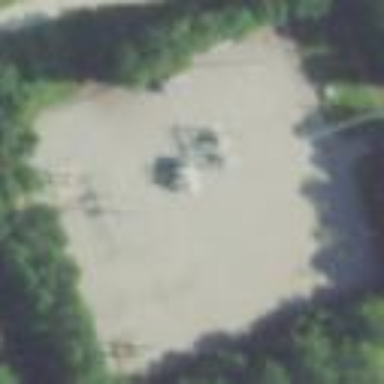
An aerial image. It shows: Power substation.